Interaction volume radius: 5 \u00c5
Interaction volume height: 20 \u00c5
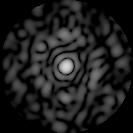
Disorder parameter: 0.8755